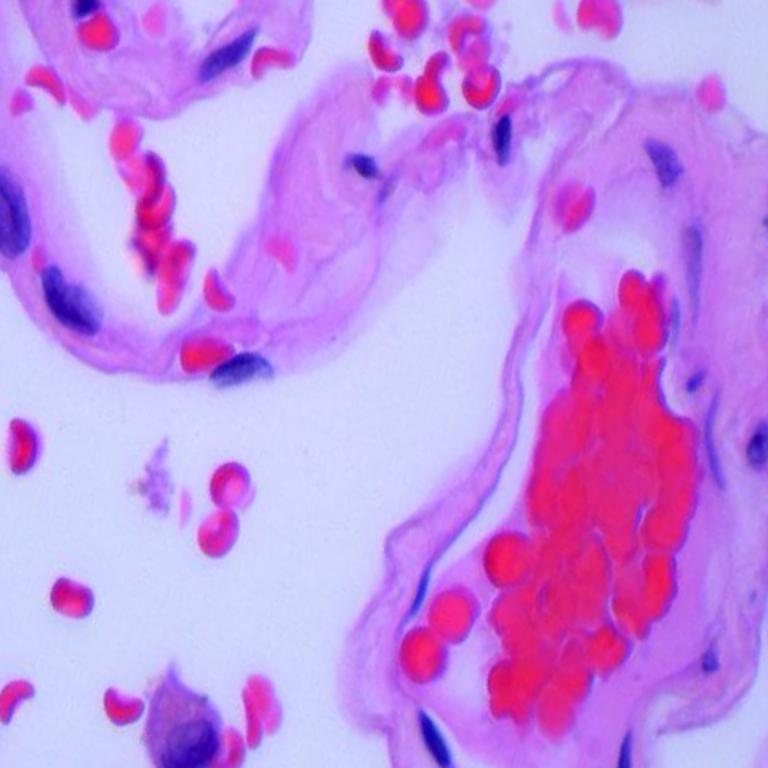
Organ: lung
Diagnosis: benign